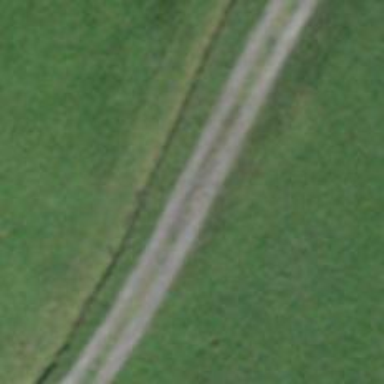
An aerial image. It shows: Track with grade 3 tracktype.